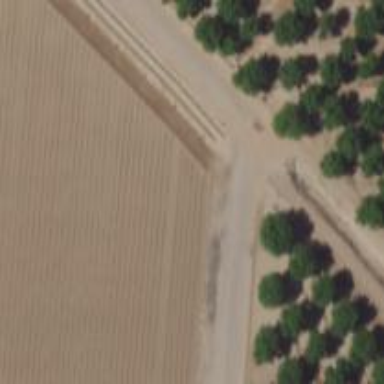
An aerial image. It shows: Irrigation culvert used for service.